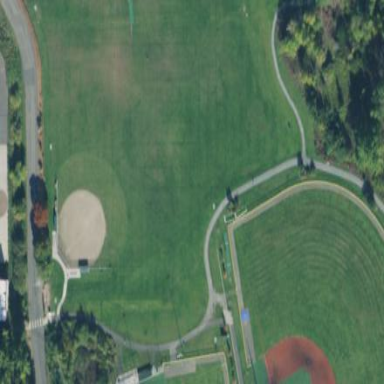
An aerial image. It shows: Grass pitch designated for softball games.